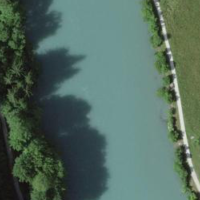
EUNIS habitat code: 15
Species observed at this site:
Prunus padus
Campanula trachelium